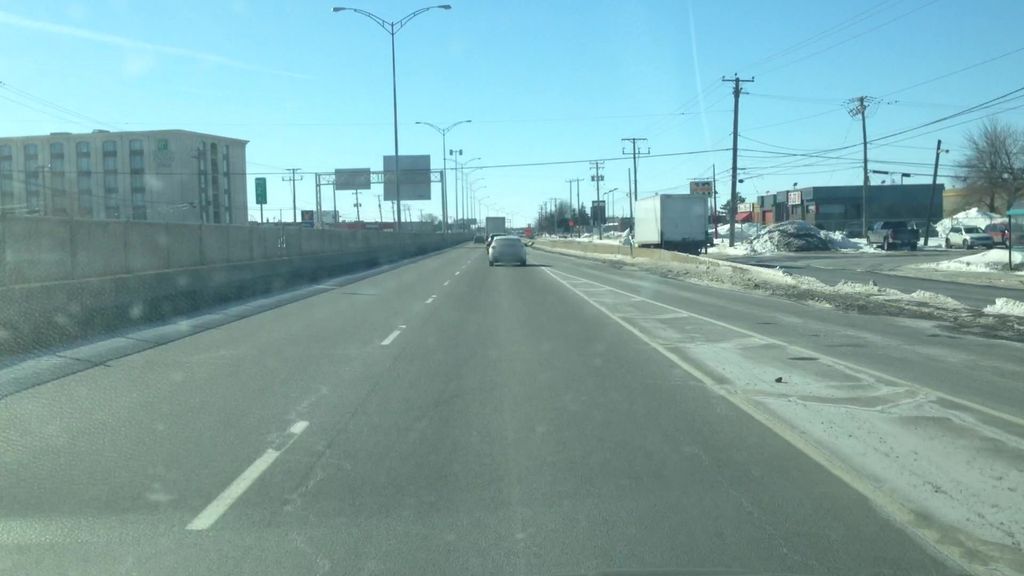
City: montreal